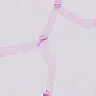
Metastatic tissue present: no